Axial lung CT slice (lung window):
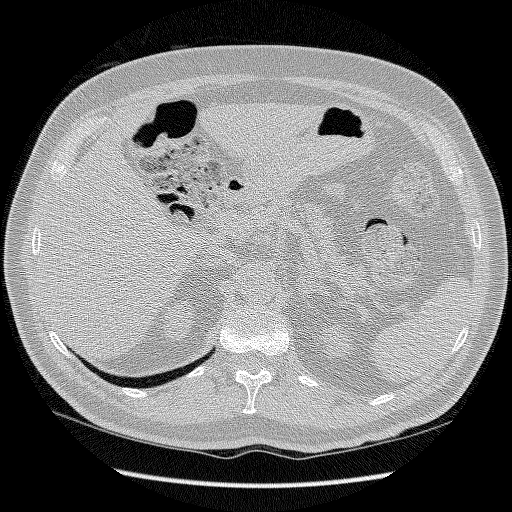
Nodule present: no